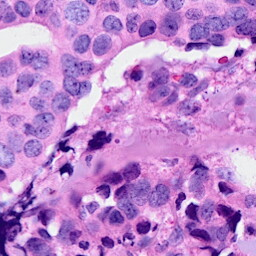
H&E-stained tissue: Breast